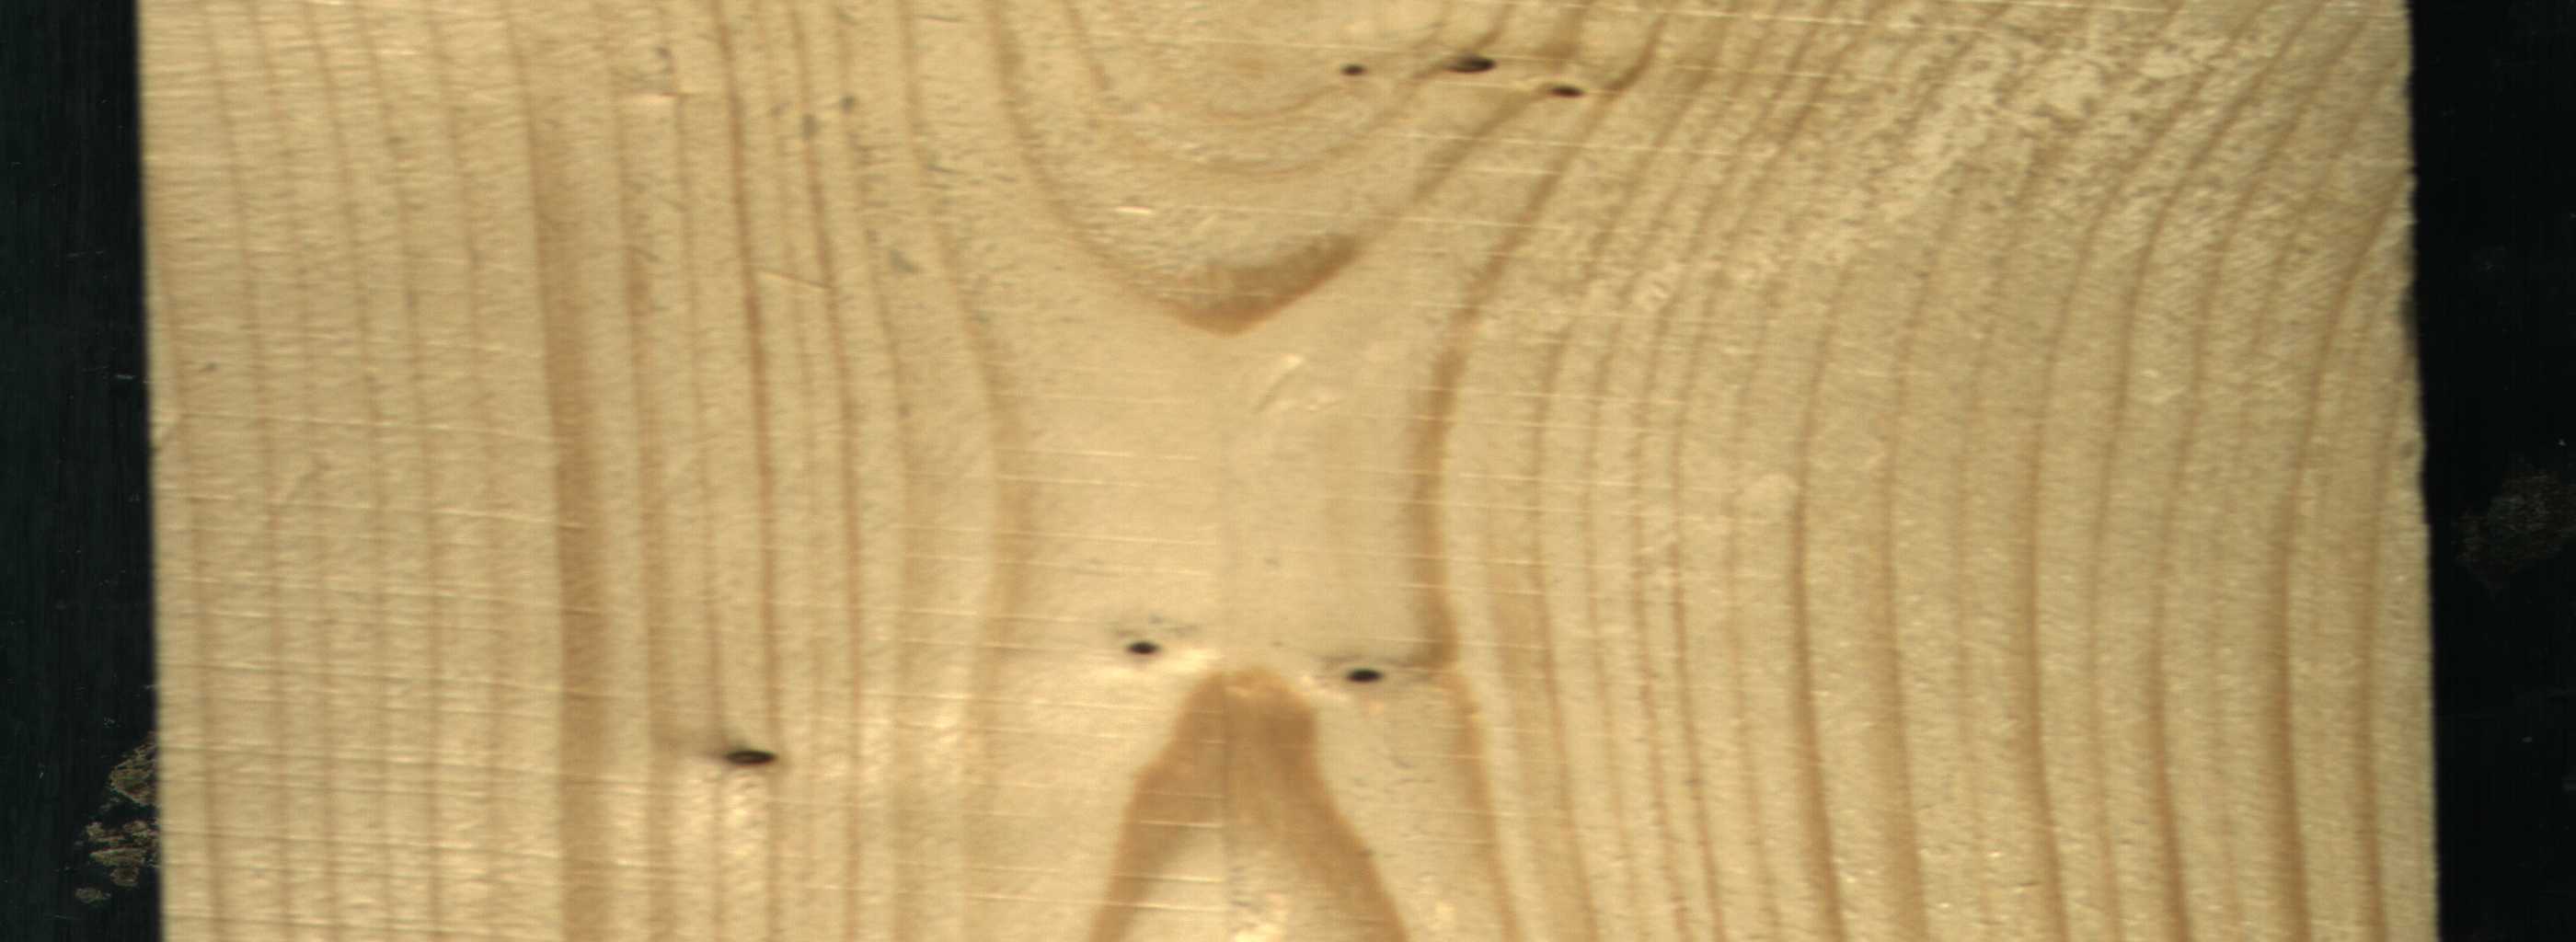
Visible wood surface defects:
Dead_Knot
Dead_Knot
Dead_Knot
Dead_Knot
Dead_Knot
Dead_Knot